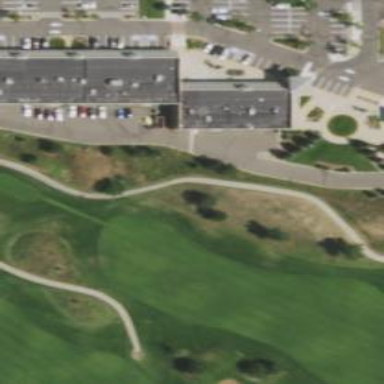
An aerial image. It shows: Golf cartpath that is also road path.